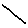
Label: line